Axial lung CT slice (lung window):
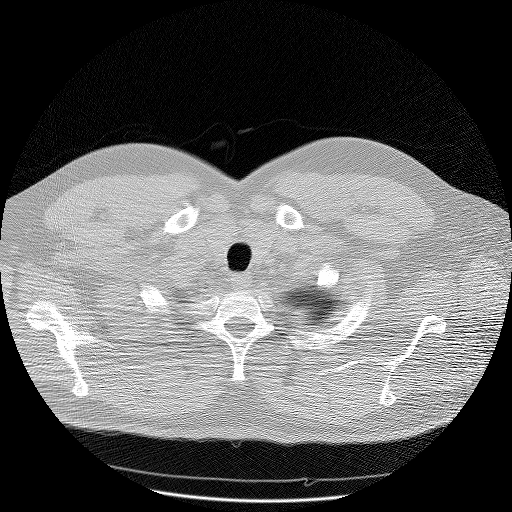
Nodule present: no